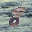
Label: 8